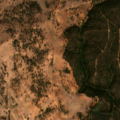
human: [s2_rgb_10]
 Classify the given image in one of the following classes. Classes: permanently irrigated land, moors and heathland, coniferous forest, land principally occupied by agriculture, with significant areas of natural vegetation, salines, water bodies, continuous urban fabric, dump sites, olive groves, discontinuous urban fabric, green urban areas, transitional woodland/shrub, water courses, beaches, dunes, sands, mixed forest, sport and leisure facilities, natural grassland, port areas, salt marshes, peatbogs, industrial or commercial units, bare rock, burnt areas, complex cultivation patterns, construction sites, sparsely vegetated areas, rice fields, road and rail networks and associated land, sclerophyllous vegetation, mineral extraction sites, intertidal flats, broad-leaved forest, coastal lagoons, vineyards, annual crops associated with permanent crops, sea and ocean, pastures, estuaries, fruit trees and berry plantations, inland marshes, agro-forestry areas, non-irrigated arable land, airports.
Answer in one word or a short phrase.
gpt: pastures, agro-forestry areas, broad-leaved forest